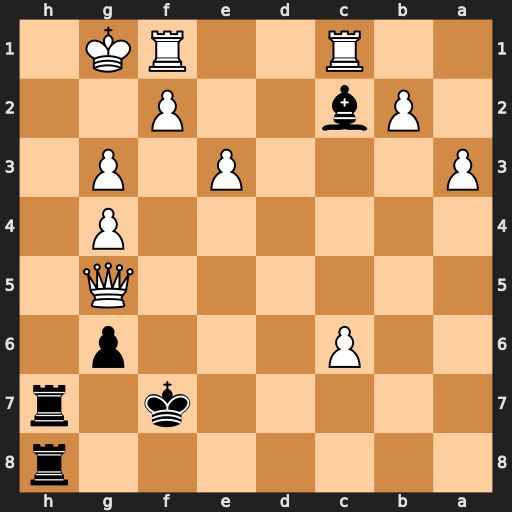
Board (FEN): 7r/5k1r/2P3p1/6Q1/6P1/P3P1P1/1Pb2P2/2R2RK1
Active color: b
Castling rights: -
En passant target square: -
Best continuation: Rh1+ Kg2 Be4+ f3 R8h2#